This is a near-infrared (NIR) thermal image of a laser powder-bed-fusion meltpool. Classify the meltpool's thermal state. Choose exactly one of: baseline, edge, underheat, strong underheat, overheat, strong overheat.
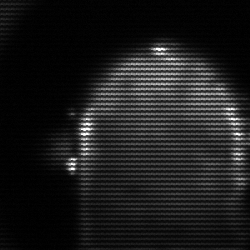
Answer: baseline